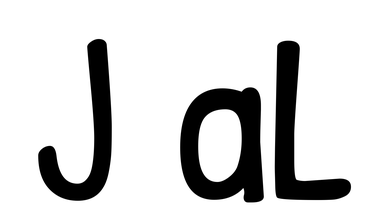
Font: PatrickHand-Regular